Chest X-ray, PA view. Patient: 31 years old, sex M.
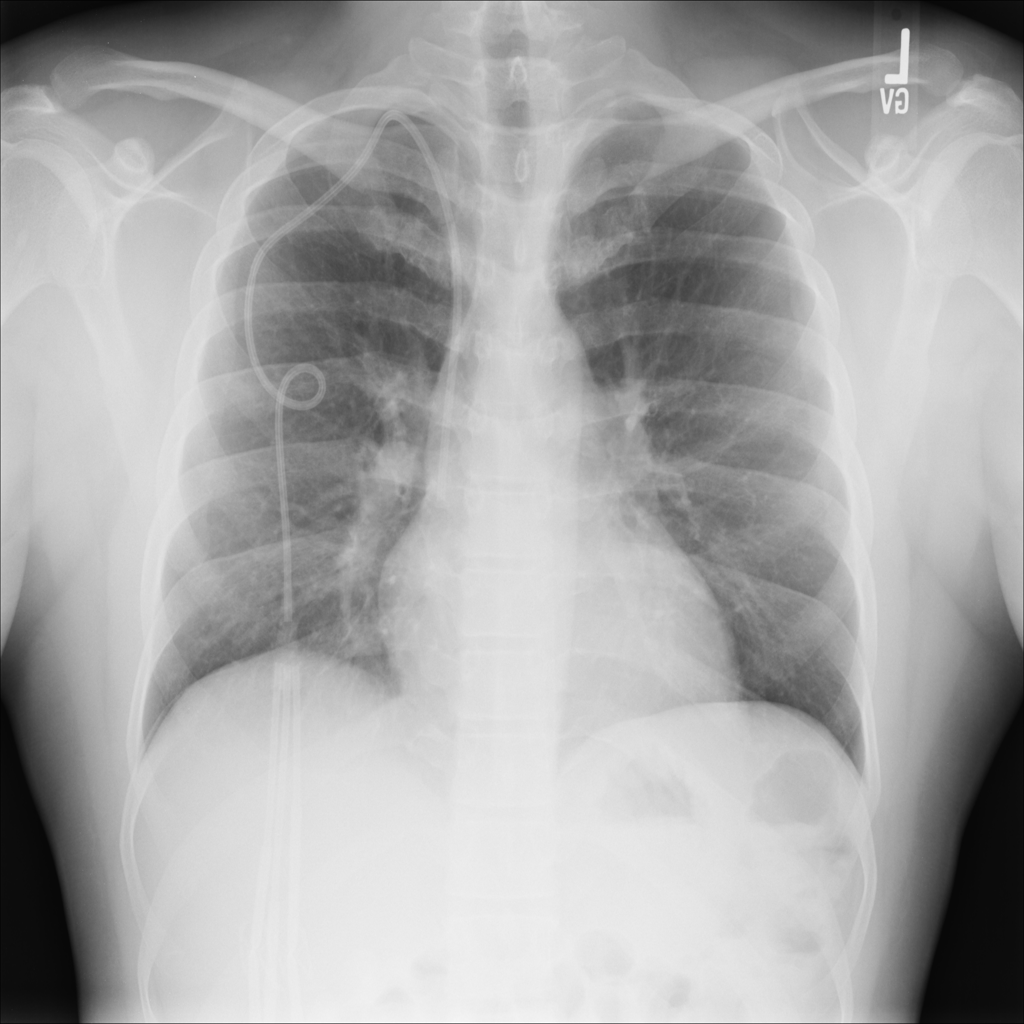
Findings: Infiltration